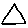
Label: triangle